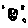
Label: moon